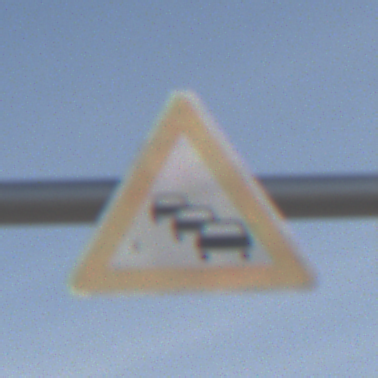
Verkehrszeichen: Stau
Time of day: SunriseSunset
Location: Outdoor (Suburban)
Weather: PartlyCloudy
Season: NotSpecified
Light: Natural